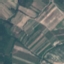
Label: PermanentCrop